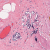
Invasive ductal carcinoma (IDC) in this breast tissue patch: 0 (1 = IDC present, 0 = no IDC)